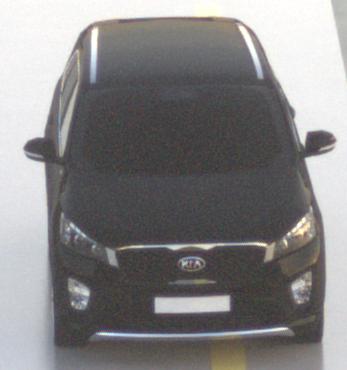
Make: KIA
Model: Sorento 2.2 CRDi
Detailed model: Sorento (UM)
Model produced from: 2015/03
Model produced until: 2017/10
Doors: 5
Color: black
Road condition: wet road
Daytime: sunrise or sunset
Contrast: low contrast